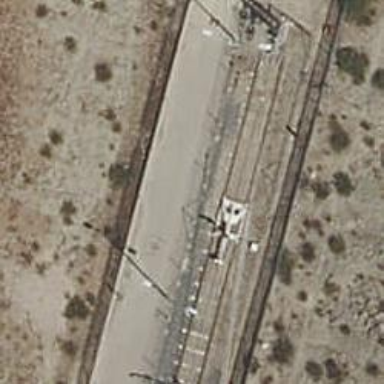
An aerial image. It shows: Disused railway siding with electrified contact line.